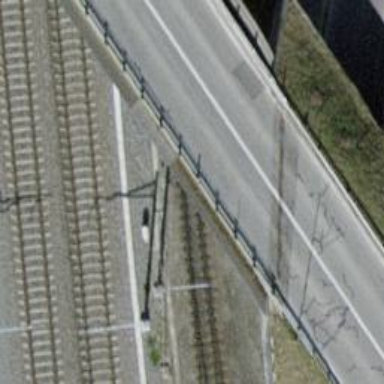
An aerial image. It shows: Narrow-gauge railway track electrified by contact line.